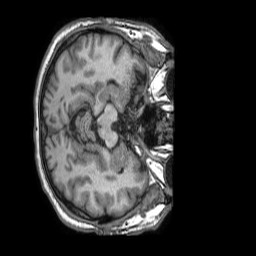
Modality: T1w
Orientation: axial
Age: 54
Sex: male
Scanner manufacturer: philips
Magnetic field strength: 1.5 T
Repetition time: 0.007074 s
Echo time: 0.003192 s